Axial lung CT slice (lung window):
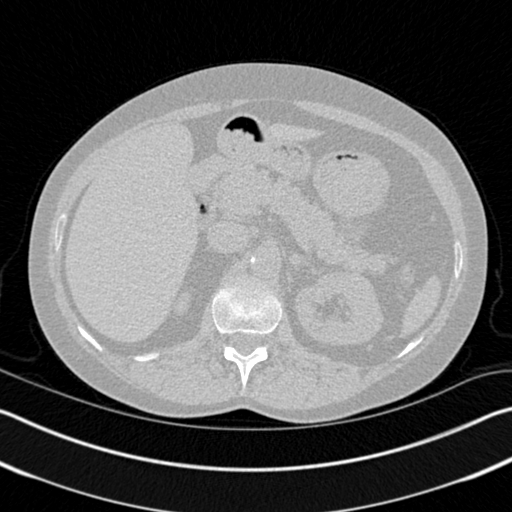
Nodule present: no